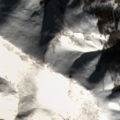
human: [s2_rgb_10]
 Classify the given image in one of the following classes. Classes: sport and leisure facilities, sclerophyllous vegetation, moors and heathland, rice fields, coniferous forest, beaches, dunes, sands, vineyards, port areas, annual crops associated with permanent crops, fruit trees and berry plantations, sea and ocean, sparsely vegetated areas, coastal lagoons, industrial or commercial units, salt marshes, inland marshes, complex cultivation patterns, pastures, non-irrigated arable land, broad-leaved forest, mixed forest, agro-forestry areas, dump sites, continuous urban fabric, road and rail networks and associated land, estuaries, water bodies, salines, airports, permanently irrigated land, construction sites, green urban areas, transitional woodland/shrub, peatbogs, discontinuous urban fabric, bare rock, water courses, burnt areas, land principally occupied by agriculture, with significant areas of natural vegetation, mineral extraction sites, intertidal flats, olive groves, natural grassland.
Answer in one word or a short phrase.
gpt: broad-leaved forest, natural grassland, sparsely vegetated areas